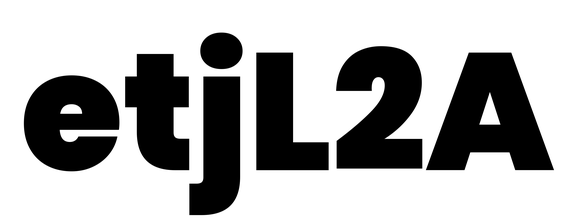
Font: Poppins-Black